Question: If the user's PC has only Framework 2.0 installed, will Framework 4.0 work?
I installed windows 7 on my other laptop and tried to run my application built on C#, it didn't work. I figured out that my application is targeted for Framework 4.

When I ran this app on that laptop, it didn't work.. I wonder why, i thought that framework is already installed with windows. It's either it has an old Framework version ( like 2.0 ) OR it doesn't have any Framework installed.
Should I change my target to Framework 2.0 in order to make it work?
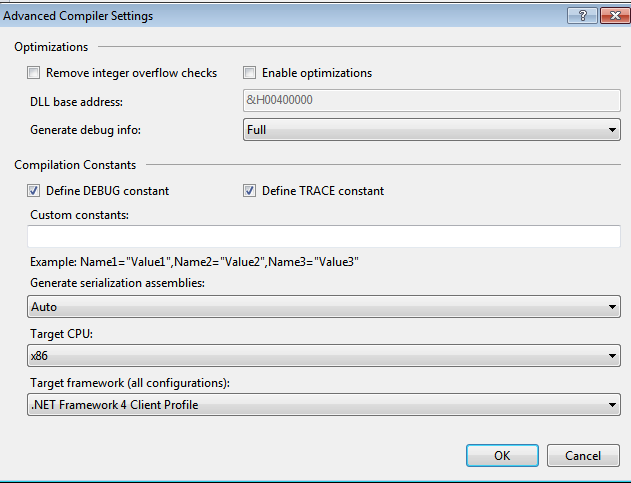
Answer: > If the user's PC has only Framework 2.0 installed, will Framework 4.0 work?
If the user has only .NET 2.0 installed and you attempt to run an application compiled against .NET 4.0 it won't work.
On the other hand if the user has .NET 4.0 installed and you attempt to run an application compiled against .NET 2.0 this will work.
I am not aware of any forward compatible frameworks. Only backwards compatible. Makes sense?
> Should I change my target to Framework 2.0 in order to make it work?
Yes, if you want to run your application on a computer that has only .NET 2.0 installed.